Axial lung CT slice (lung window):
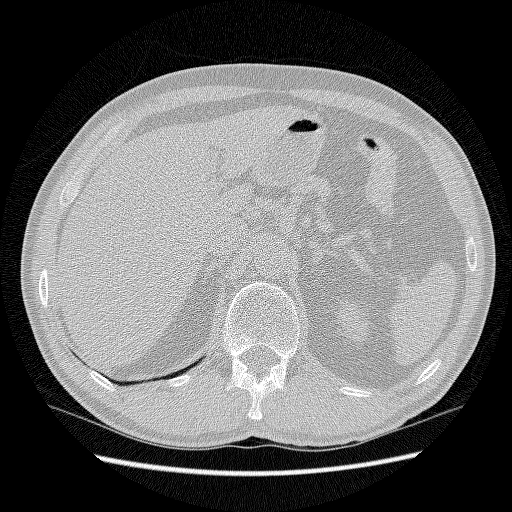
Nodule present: no